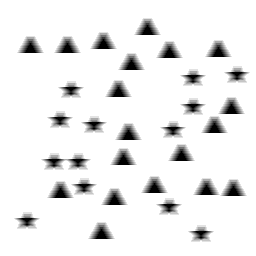
Squares: 0
Triangles: 19
Stars: 13
Total shapes: 32